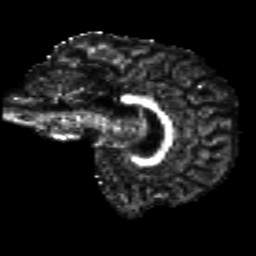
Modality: FA
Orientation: sagittal
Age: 29
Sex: male
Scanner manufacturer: siemens
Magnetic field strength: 3 T
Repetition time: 8.8 s
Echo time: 0.085 s